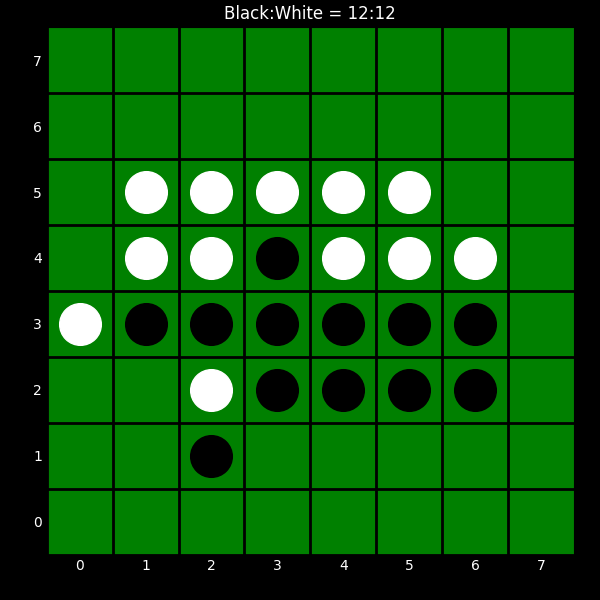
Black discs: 12
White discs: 12